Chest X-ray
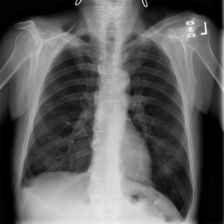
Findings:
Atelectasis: negative
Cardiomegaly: negative
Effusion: positive
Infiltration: negative
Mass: negative
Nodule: positive
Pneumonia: negative
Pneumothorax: negative
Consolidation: negative
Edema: negative
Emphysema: negative
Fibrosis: negative
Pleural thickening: negative
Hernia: negative